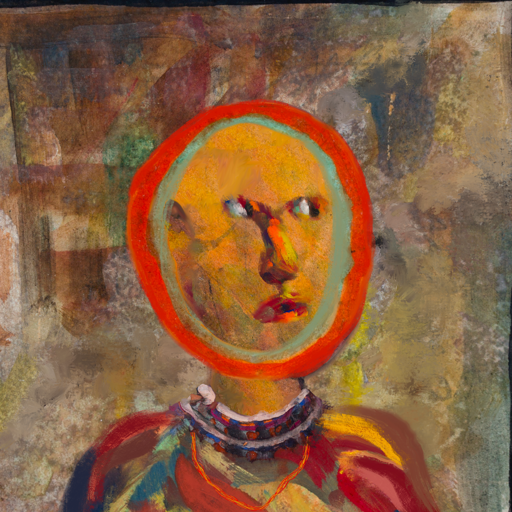
Background: Mosgoul, Head And Neck Side: Gypsy_Mother, Face Side: An_Impression, Bust: Mother_And_Son_Son, Hair Side: Sisters, Head Accessory: Blank, Second Necklace: Gypsy_Mother_2, Necklace: Hypocrite_1, Baby: Blank